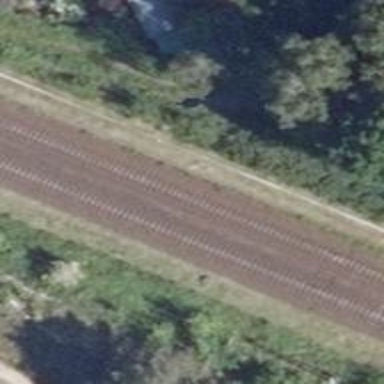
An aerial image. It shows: Railway track with contact line for electrification.